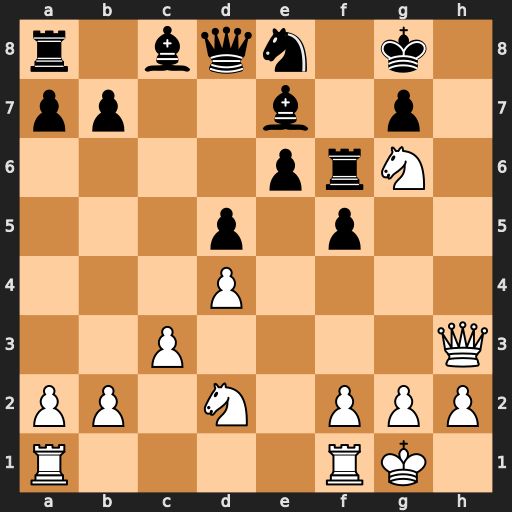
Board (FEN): r1bqn1k1/pp2b1p1/4prN1/3p1p2/3P4/2P4Q/PP1N1PPP/R4RK1
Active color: w
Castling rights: -
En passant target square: -
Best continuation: Qh8+ Kf7 Ne5#